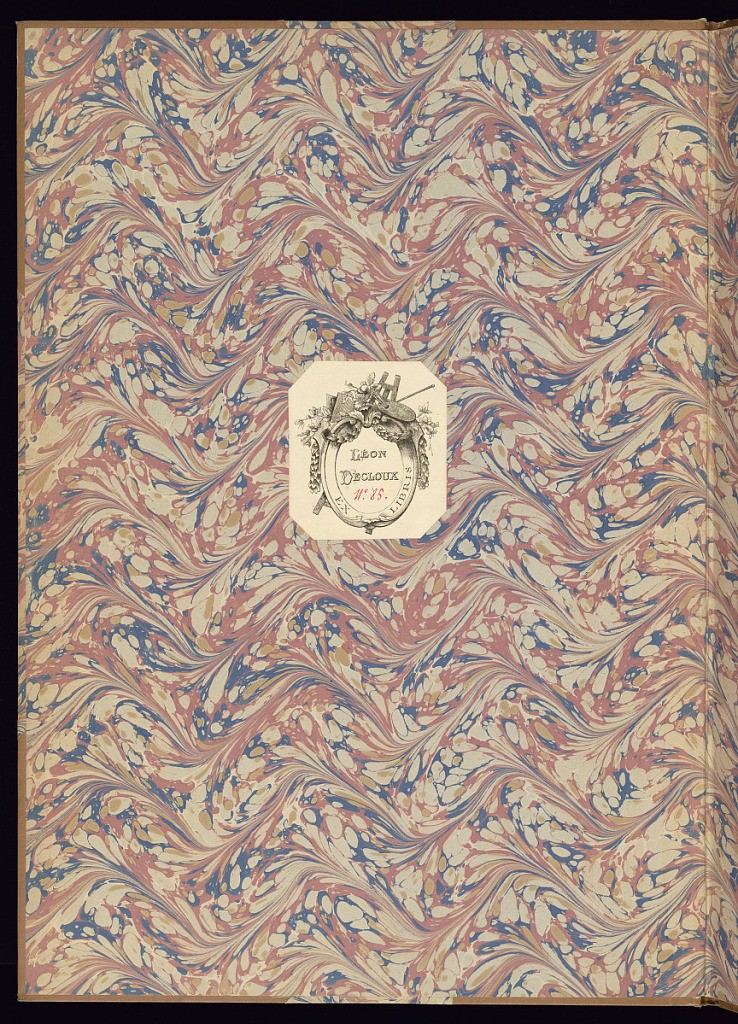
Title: Album of Prints: Ornaments in the Queen's Apartment at the Old Louvre designed by Charles Errard
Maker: Charles Errard, French, c. 1601 - 1689
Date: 1664-1689
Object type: Album
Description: Album of prints depicting ornament panels to decorate the apartments of Anne of Austria at the Louvre. Charles Errard was a painter and architect born in Nantes. He worked on a number of decorative projects for the various residences of the French Crown. This album shows his designs for one such project carried out in the Louvre for Queen Anne of Austria, mother of Louis XIV of France. Unfortunately most of the painter's realizations have been destroyed.